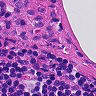
Metastatic tissue present: yes